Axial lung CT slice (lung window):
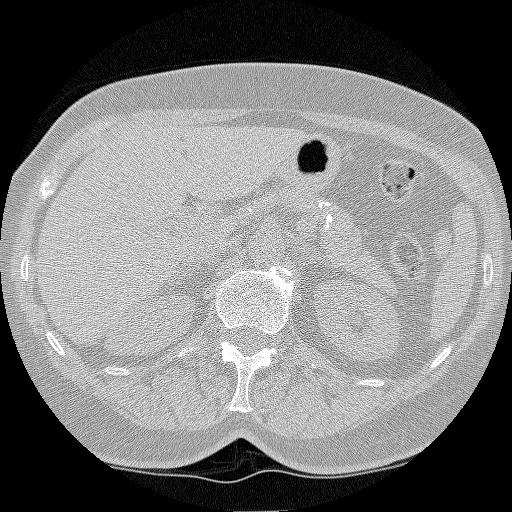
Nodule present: no